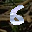
Label: 6